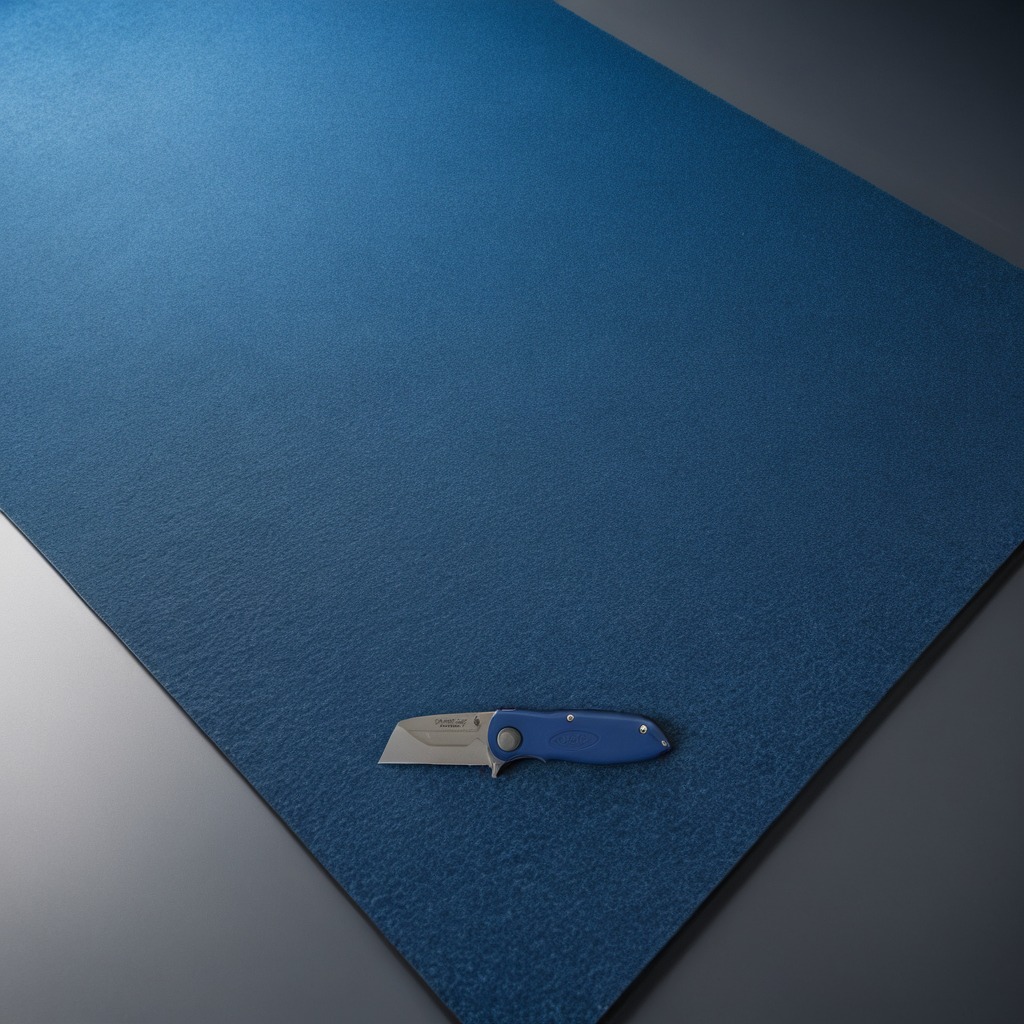
A utility knife lying on the clean granite tabletop